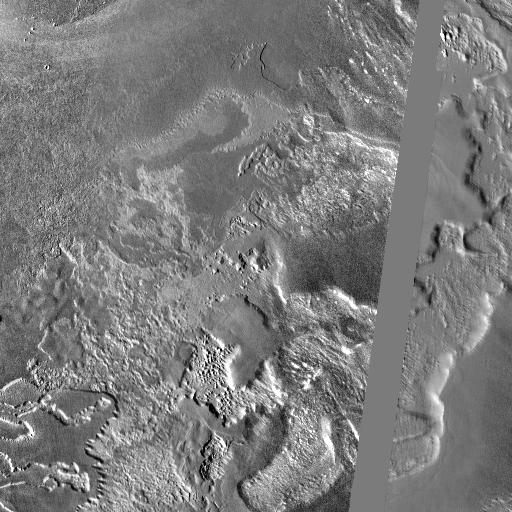
Crater classes present: Background